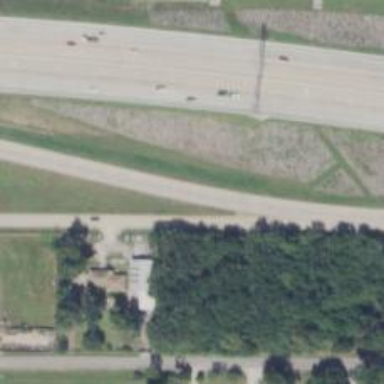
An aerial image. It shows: Secondary road with frontage road alongside.